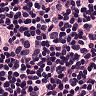
Metastatic tissue present: no